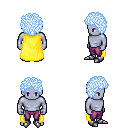
a pixel art fantasy rpg character, male body template, dark elf, purple skin, yellow cape, magenta pants, white cyan curly afro hairstyle, metal boots, four views (front, back, left, right), 2x2 character sprite sheet, small pixel art, hard edges, no anti-aliasing